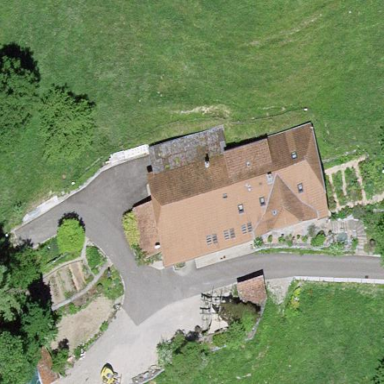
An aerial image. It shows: Farm building.